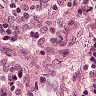
Metastatic tissue present: no